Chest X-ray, PA view. Patient: 54 years old, sex F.
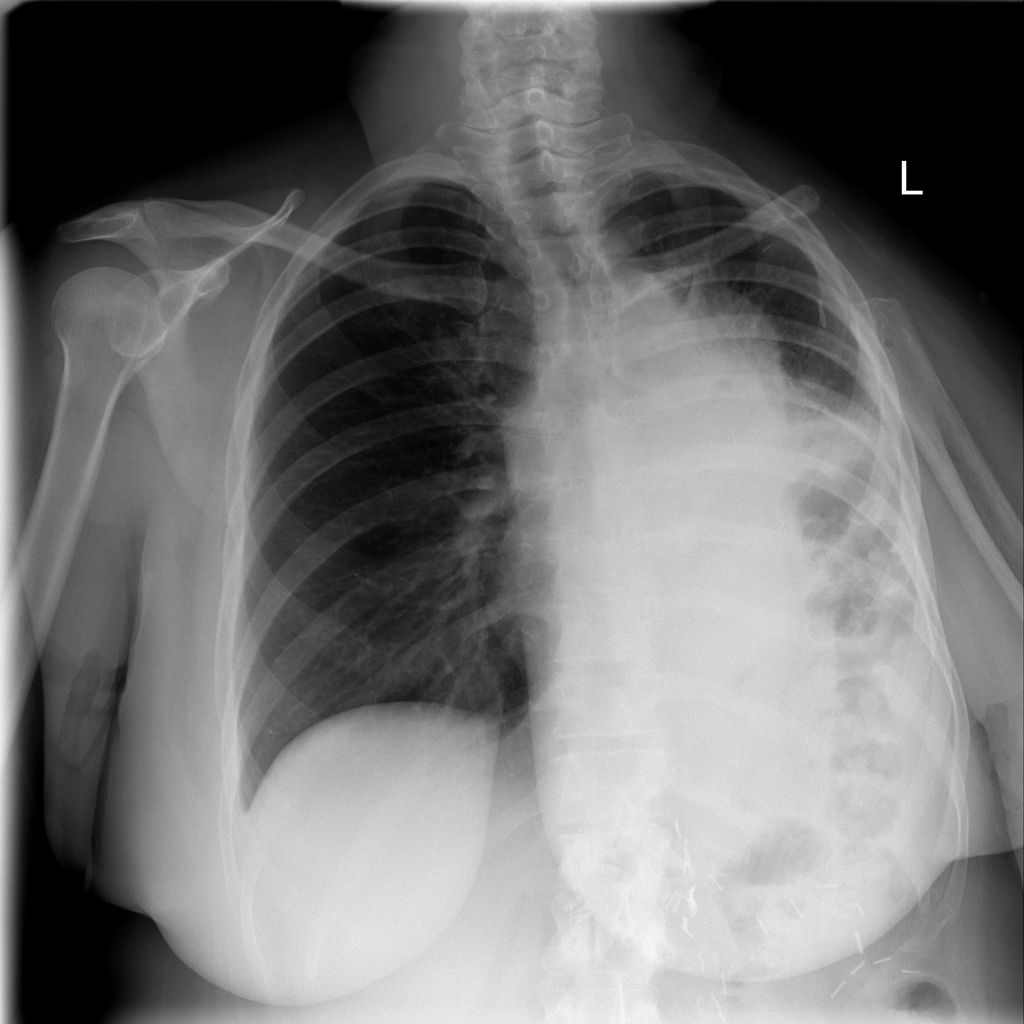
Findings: No Finding